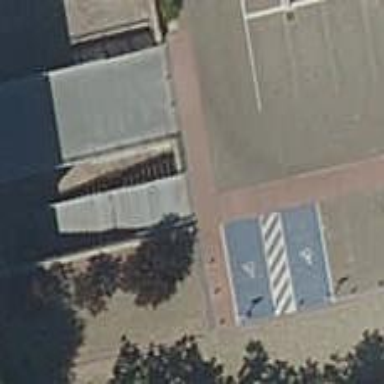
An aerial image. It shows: Footway surfaced with paving stones.